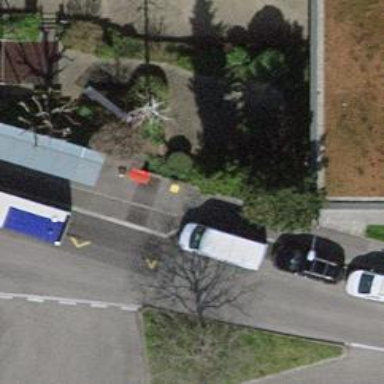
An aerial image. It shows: Post box.